Field crop: maize
Growth stage: 2
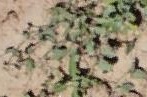
Species: convolvulus